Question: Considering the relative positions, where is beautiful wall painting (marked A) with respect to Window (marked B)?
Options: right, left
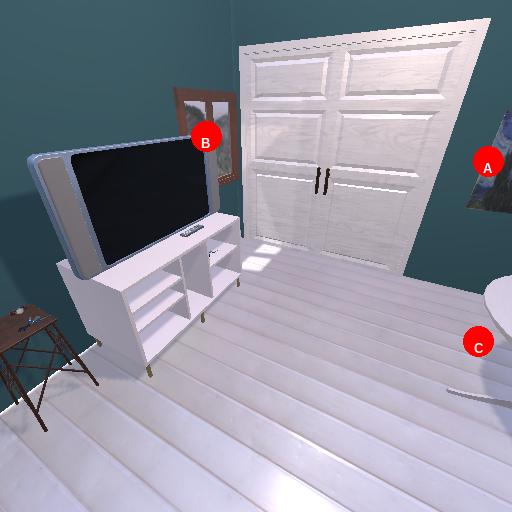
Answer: right